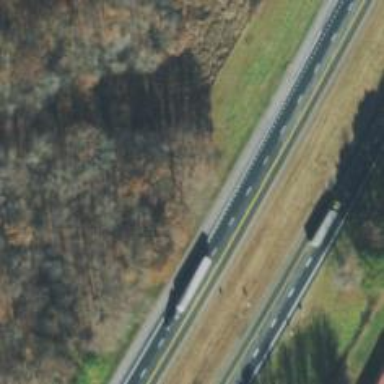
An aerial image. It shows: Motorway.